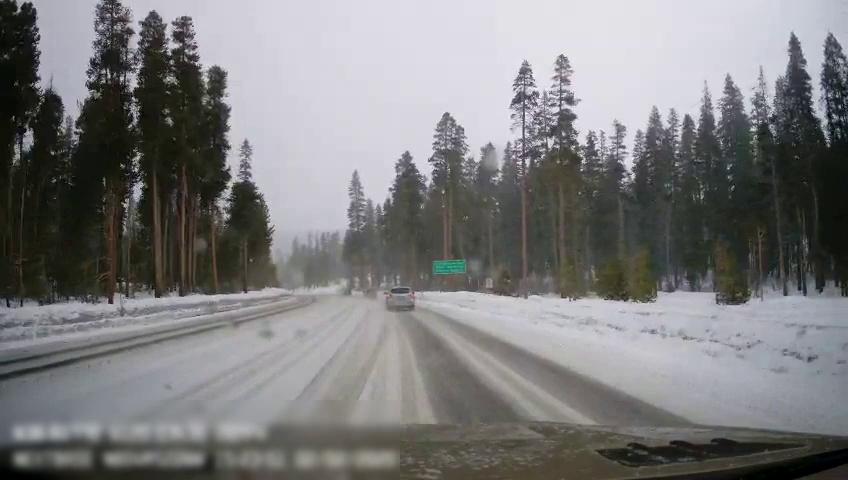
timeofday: Day
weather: Snowy
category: Drivable Space
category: Vehicles | SUV
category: Traffic | Signs